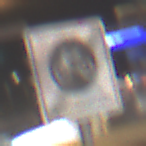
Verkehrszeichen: EndeFahrradstrasse
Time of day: NotSpecified
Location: Indoor (Urban)
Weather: NotSpecified
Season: NotSpecified
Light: Artificial